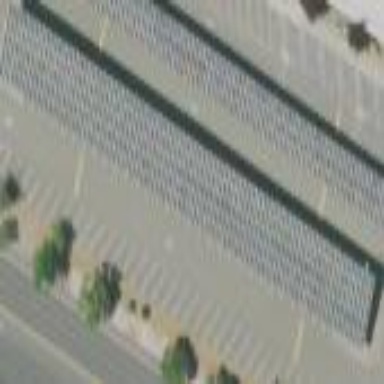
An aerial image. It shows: Solar photovoltaic panel generator located on building's roof.